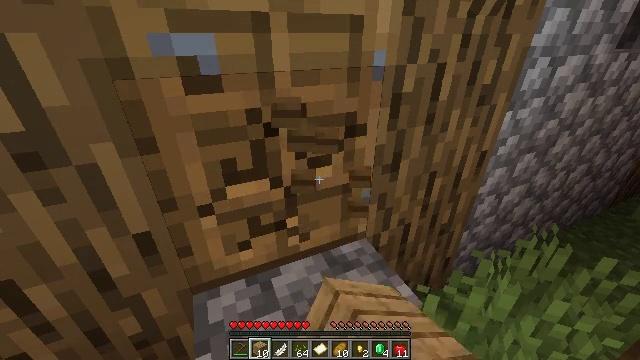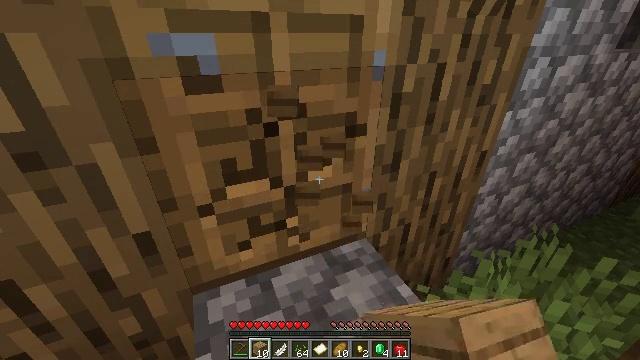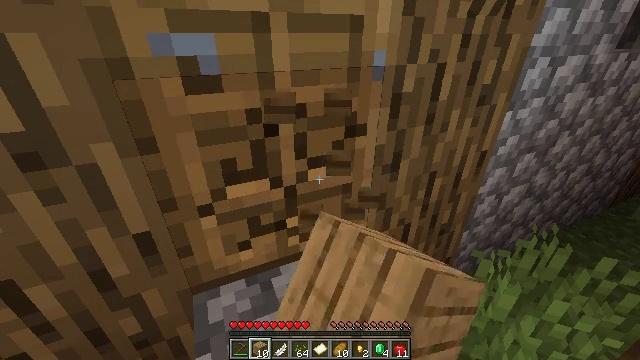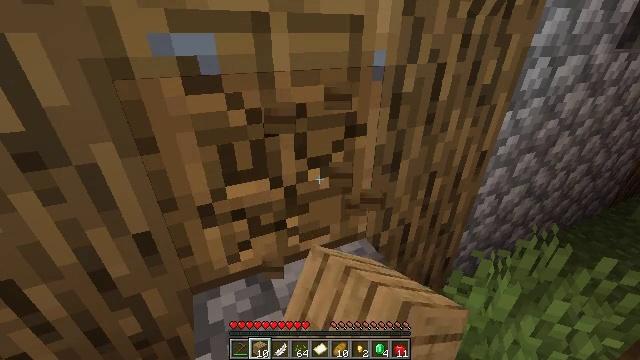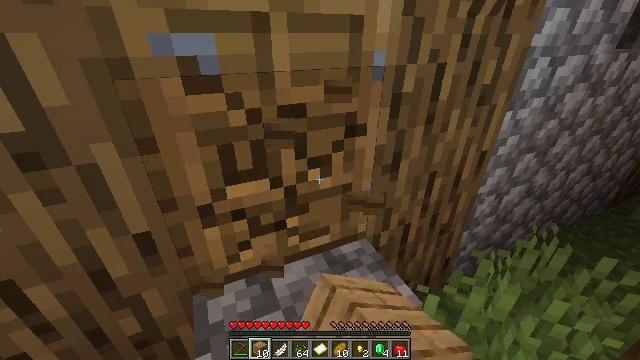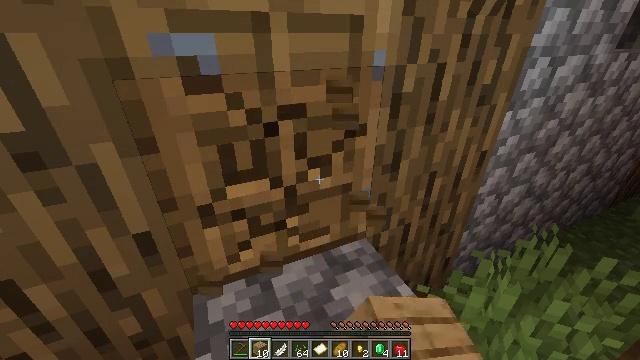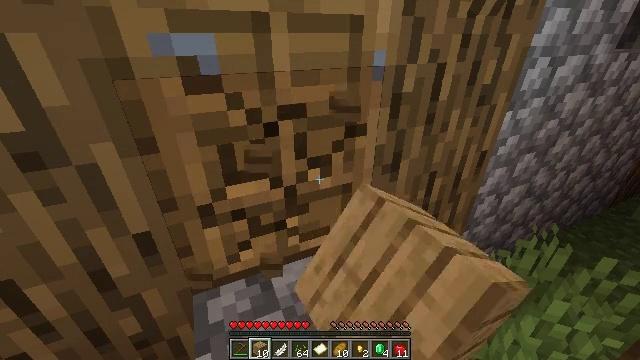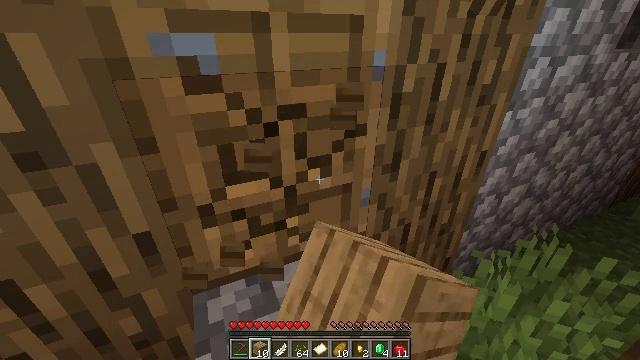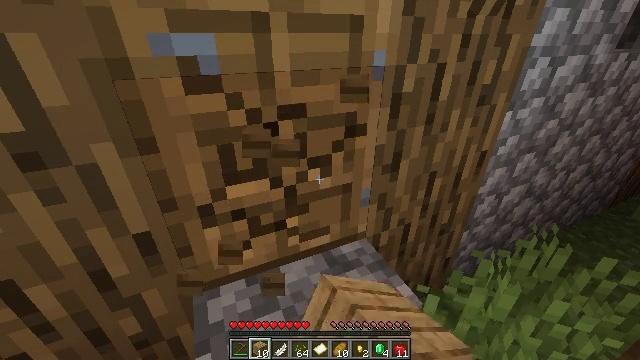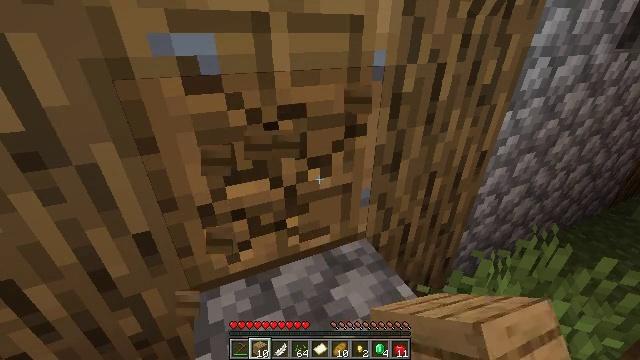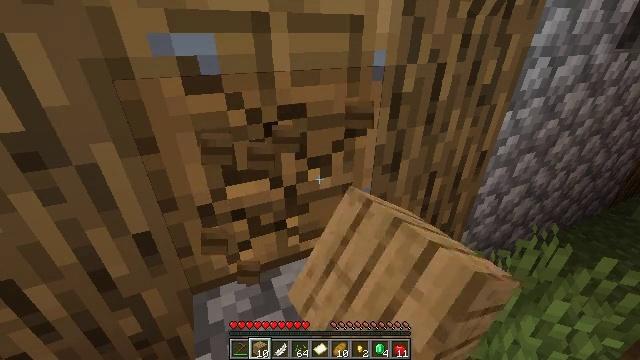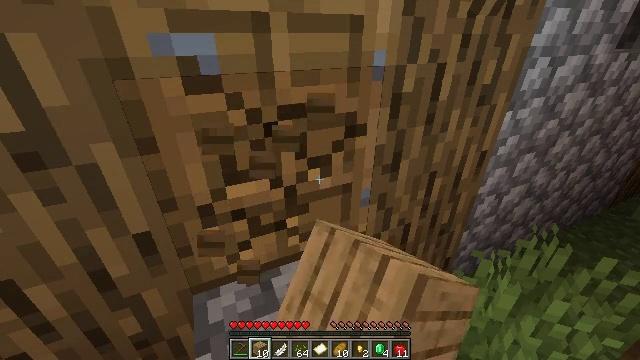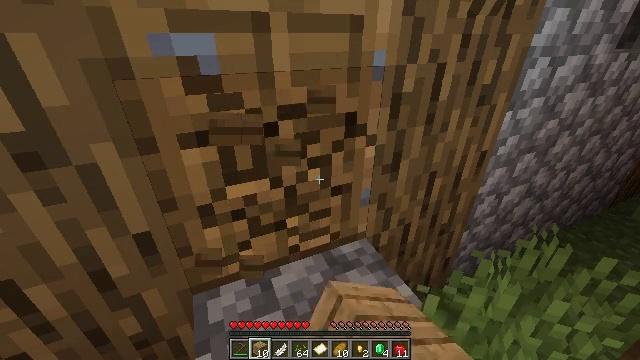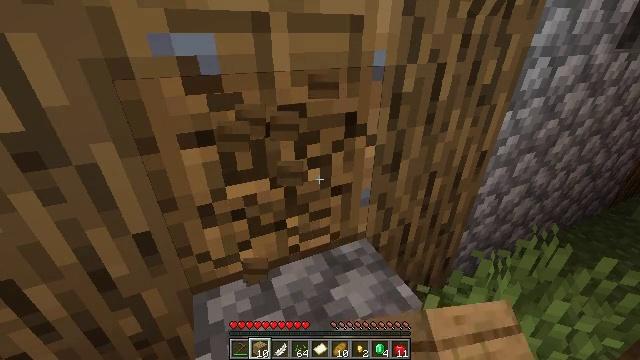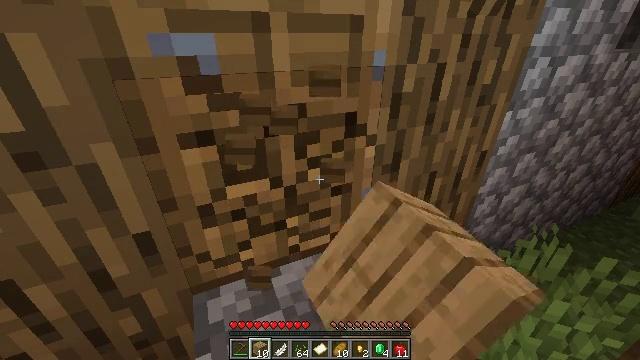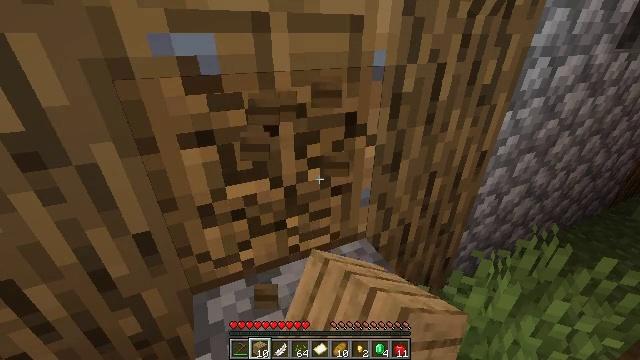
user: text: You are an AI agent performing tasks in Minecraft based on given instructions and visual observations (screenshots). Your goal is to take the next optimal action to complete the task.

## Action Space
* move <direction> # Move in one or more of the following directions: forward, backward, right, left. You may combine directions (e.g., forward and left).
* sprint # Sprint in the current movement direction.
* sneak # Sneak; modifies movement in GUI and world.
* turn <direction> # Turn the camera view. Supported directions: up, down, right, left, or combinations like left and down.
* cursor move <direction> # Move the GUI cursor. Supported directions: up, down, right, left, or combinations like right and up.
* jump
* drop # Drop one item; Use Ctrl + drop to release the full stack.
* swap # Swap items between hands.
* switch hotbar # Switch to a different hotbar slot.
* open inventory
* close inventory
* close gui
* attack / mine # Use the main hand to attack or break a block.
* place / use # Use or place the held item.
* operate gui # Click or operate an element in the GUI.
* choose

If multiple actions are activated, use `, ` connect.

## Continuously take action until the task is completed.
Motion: motion action
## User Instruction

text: Remove the oak door from its frame.
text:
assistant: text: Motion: attack / mine
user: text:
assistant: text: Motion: attack / mine
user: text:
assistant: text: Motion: attack / mine
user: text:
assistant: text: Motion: attack / mine
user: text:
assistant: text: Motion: attack / mine
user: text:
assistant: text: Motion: attack / mine
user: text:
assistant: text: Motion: attack / mine
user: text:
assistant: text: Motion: attack / mine
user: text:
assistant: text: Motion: attack / mine
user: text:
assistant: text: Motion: attack / mine
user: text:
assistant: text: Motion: attack / mine
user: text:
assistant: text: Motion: attack / mine
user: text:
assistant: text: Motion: attack / mine
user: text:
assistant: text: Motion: attack / mine
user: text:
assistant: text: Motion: attack / mine
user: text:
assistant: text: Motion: attack / mine
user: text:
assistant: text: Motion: attack / mine
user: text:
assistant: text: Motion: attack / mine
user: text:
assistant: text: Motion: attack / mine
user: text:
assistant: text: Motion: attack / mine
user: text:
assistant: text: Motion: attack / mine
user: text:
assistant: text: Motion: attack / mine
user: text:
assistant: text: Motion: attack / mine
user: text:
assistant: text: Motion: attack / mine
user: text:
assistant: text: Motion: attack / mine
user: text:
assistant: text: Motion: attack / mine
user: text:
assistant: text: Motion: attack / mine
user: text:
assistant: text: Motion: attack / mine
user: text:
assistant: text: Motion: attack / mine
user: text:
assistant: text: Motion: attack / mine